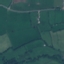
Land use / land cover: Pasture